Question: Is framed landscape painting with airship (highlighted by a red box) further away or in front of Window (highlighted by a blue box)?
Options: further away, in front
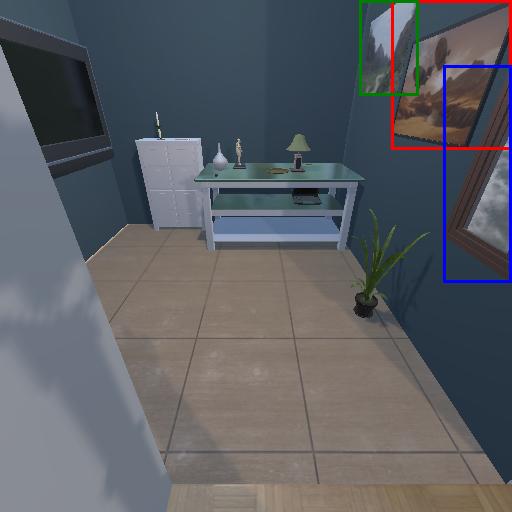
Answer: further away